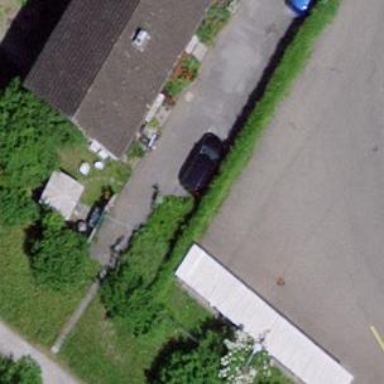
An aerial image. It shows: Terrace building.